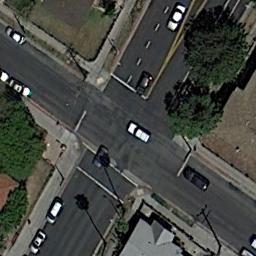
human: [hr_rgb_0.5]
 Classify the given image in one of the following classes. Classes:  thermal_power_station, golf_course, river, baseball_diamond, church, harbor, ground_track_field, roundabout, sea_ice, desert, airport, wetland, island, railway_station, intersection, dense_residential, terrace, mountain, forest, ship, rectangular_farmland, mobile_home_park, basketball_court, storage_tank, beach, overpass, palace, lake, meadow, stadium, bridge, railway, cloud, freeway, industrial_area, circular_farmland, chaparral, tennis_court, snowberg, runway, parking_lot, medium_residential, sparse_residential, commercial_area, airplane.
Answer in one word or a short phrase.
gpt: intersection